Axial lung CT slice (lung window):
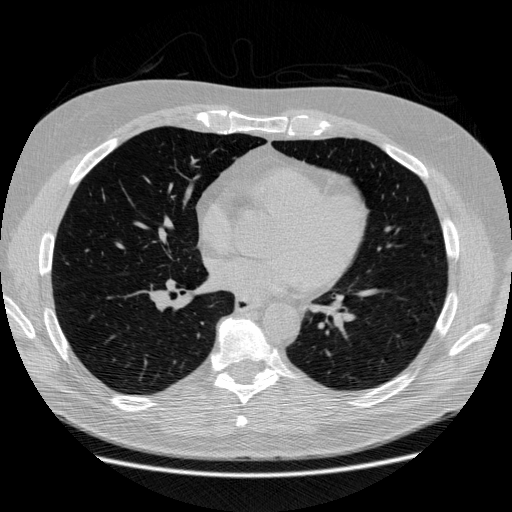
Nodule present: no